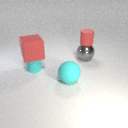
small red rubber cylinder above large gray metal sphere